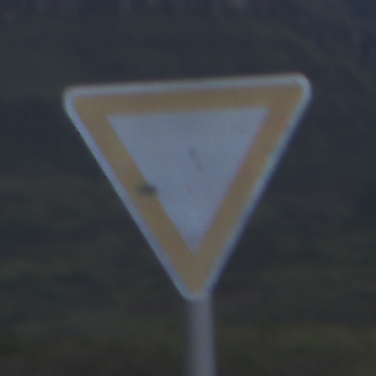
Verkehrszeichen: VorfahrtGewaehren
Umgebung: Outdoor, Nature
Tageszeit: SunriseSunset
Wetter: PartlyCloudy
Licht: Natural
Jahreszeit: NotSpecified
Kontrast: LowContrast